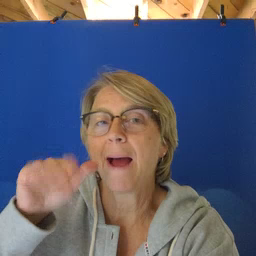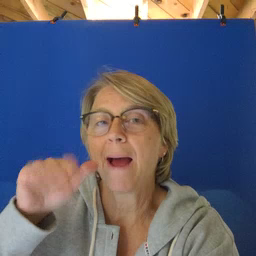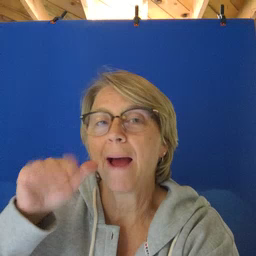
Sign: bye